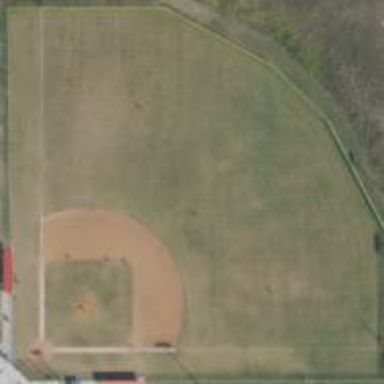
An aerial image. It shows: Baseball pitch for leisure land activities.